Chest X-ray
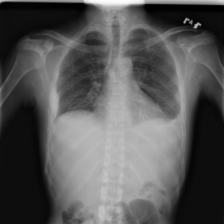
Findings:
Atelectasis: negative
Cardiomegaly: negative
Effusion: negative
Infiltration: negative
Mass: negative
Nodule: negative
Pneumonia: negative
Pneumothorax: negative
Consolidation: negative
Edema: negative
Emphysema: negative
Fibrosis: negative
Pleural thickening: negative
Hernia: negative